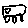
Label: car